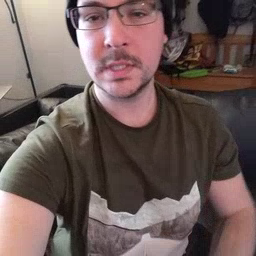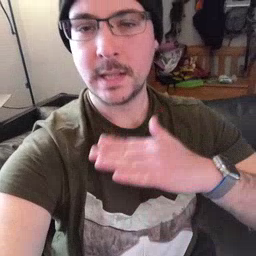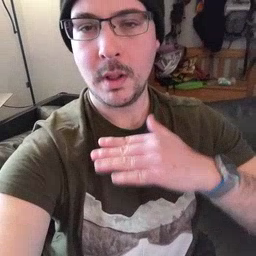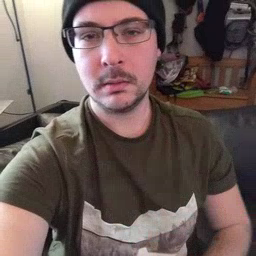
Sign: table